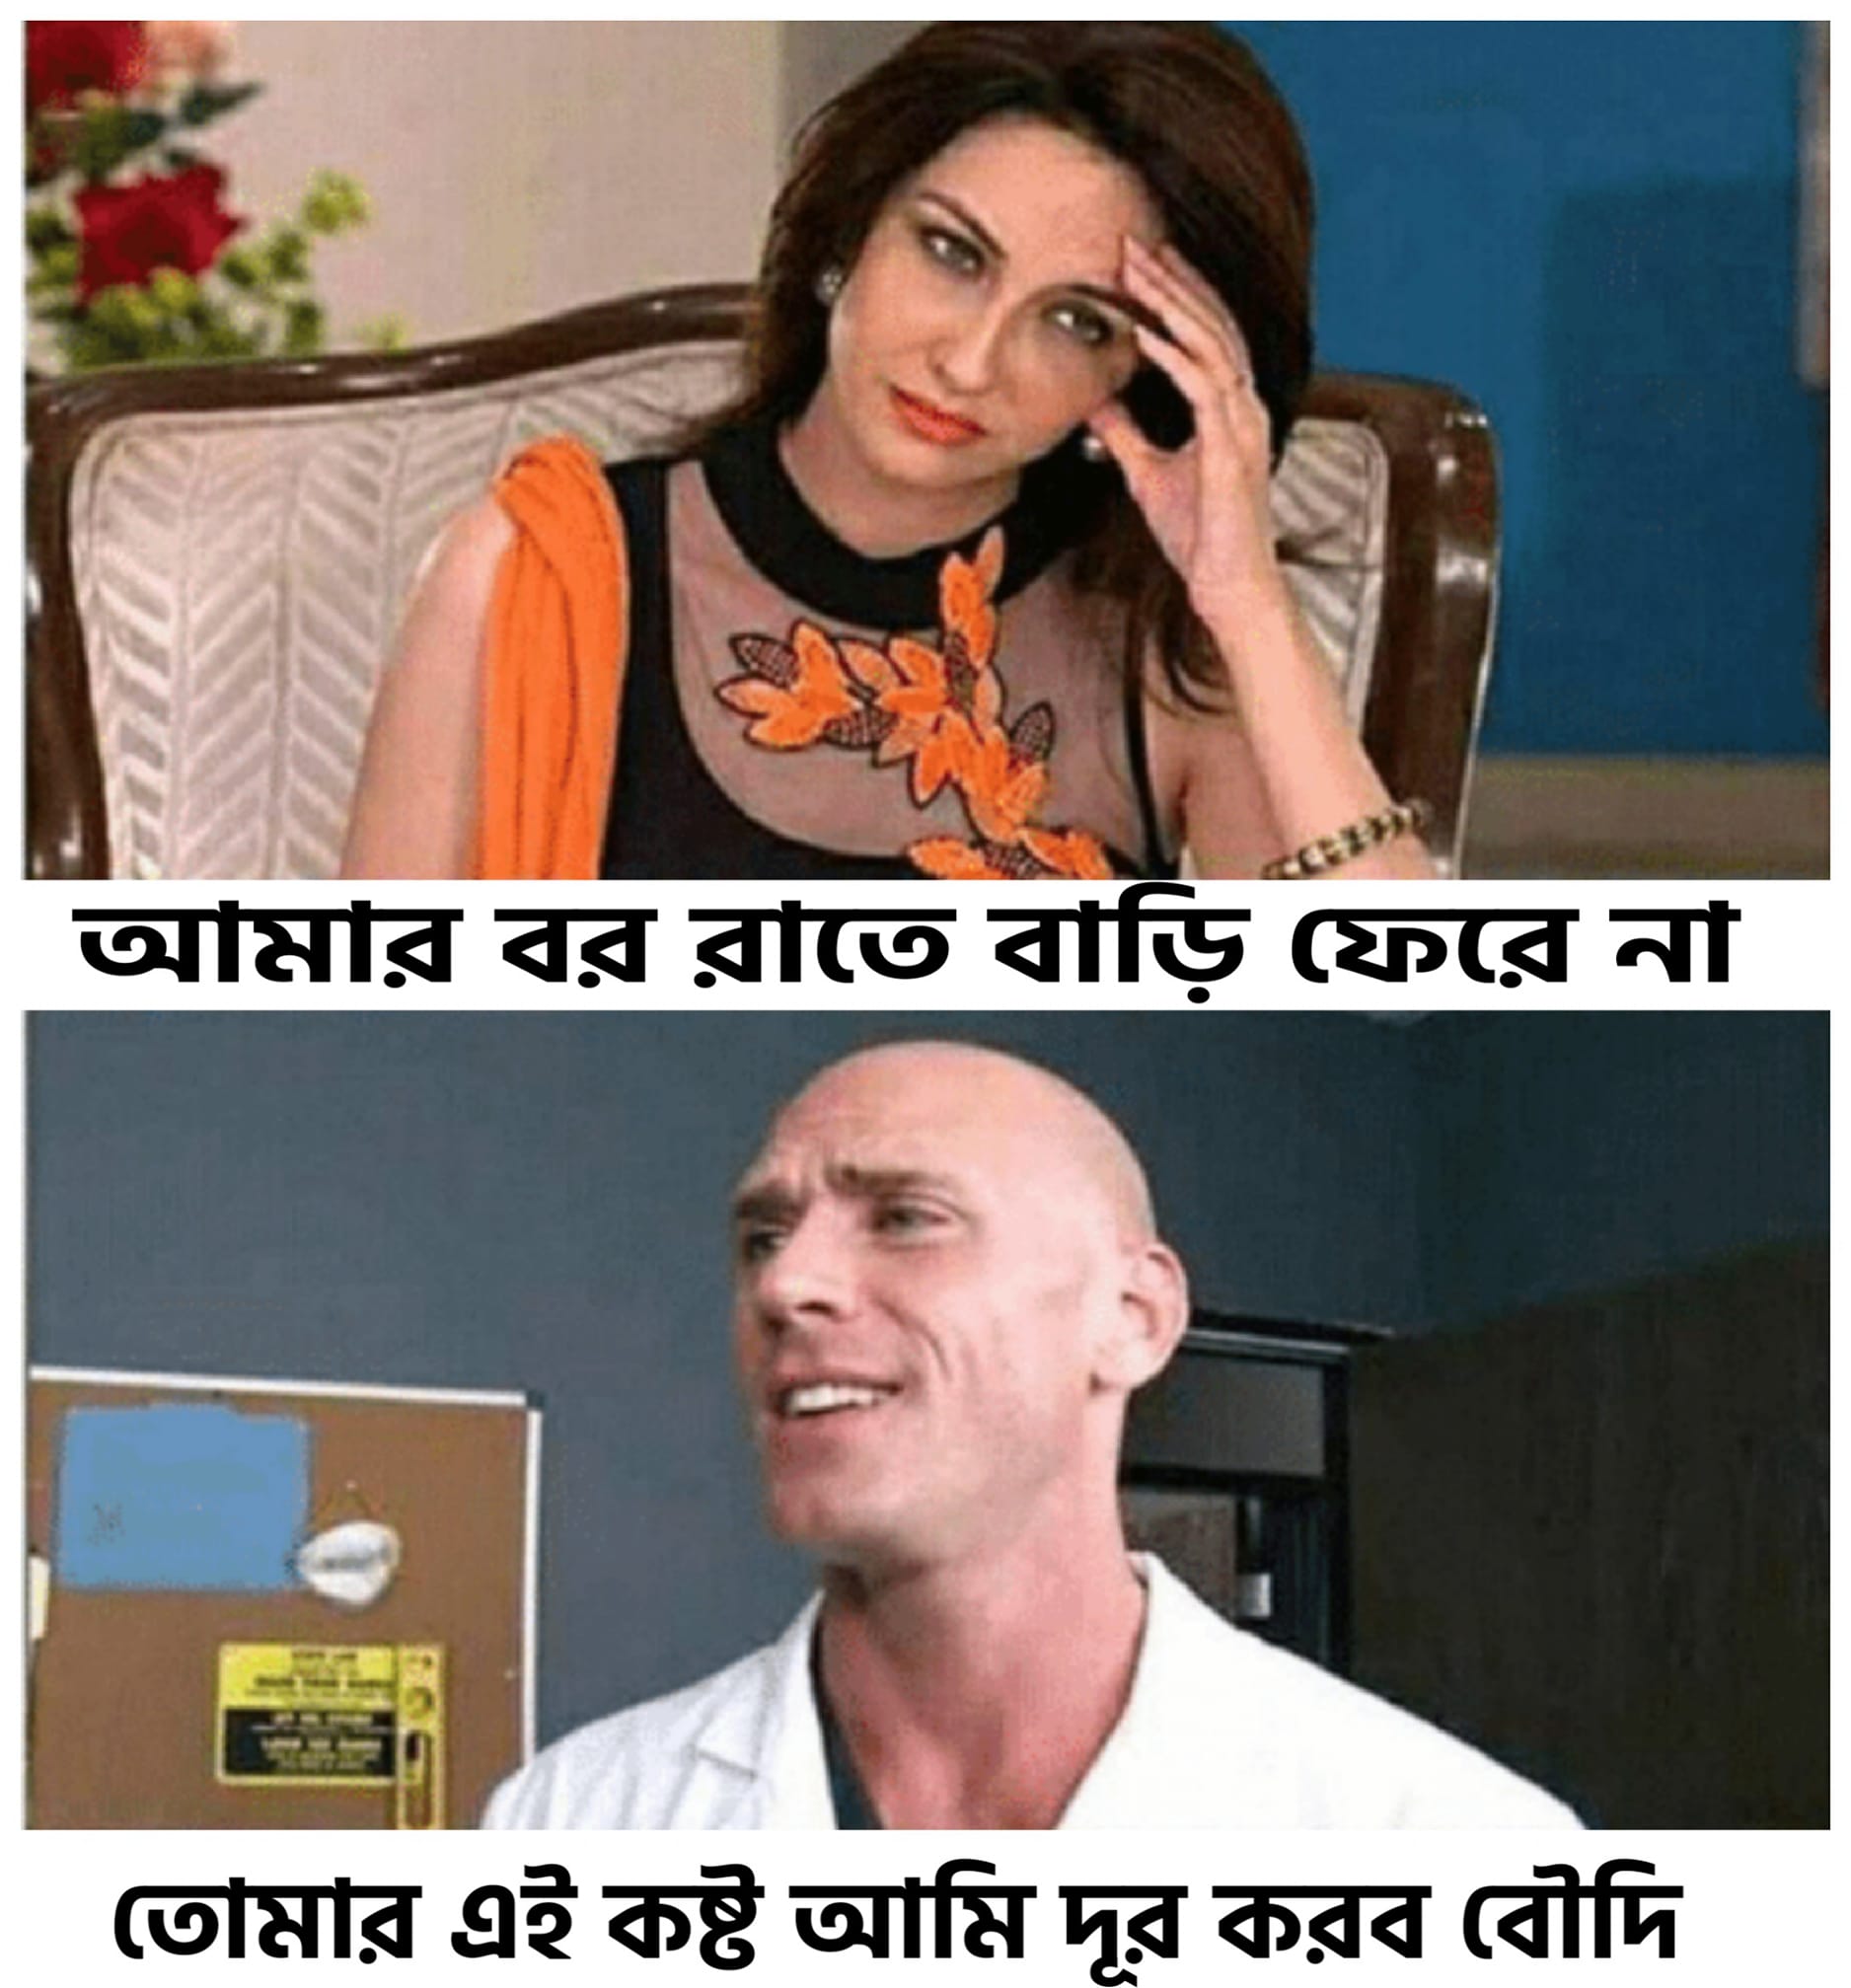
Caption: আমার বর রাতে বাড়ি ফেরে না     তোমার এই কষ্ট আমি দূর করব বৌদি
Label: hate